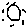
Label: sun